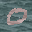
Label: 0